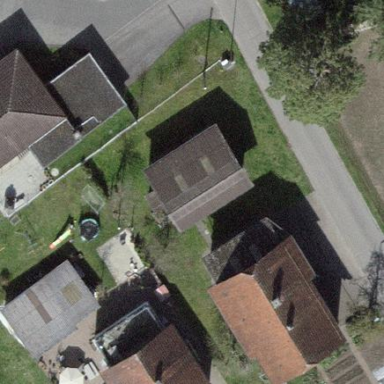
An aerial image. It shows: Shed.